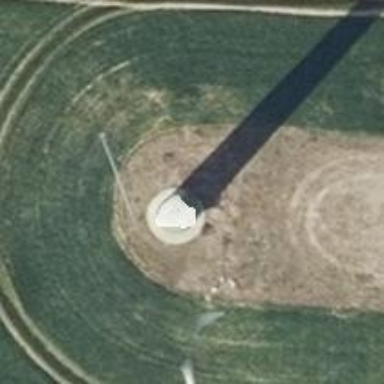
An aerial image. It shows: Wind generator using horizontal axis wind turbines.